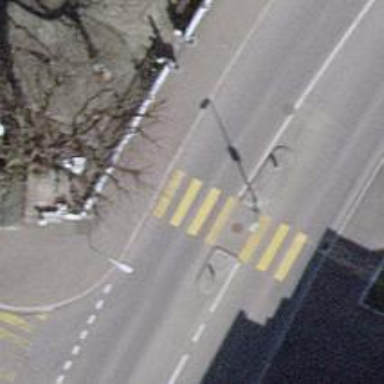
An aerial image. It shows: Footway with marked crossing. The surface is asphalt.